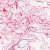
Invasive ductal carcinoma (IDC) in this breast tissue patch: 0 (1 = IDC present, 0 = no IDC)